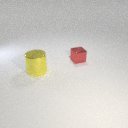
small red metal cube behind large yellow metal cylinder